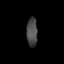
Tissue: lung
Cell type: Epithelial cells
Senescence score: 0.2194
Nuclear area (px): 313
Mean DAPI intensity: 71.597